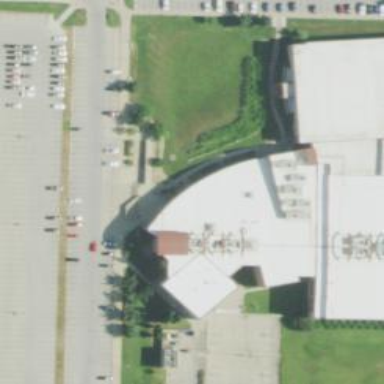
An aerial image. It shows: Sports center building.